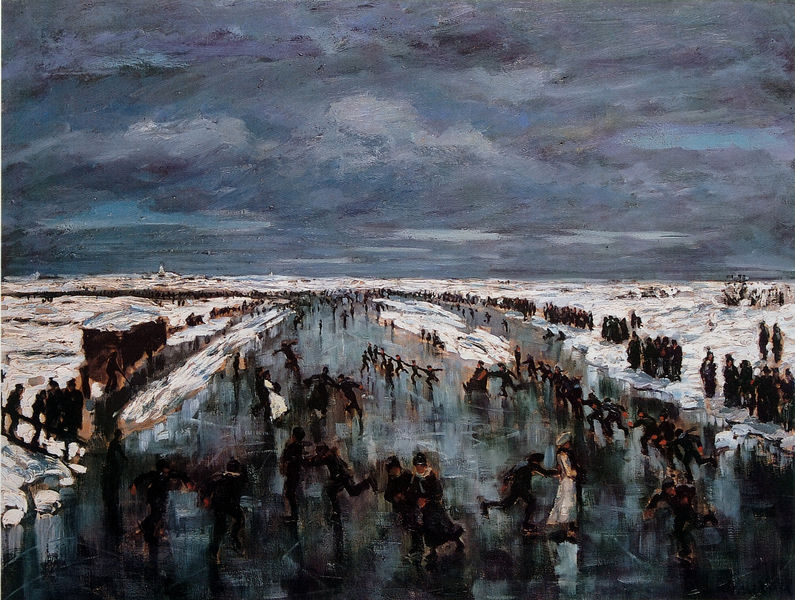
Titel: Eisläufer
Künstler: Walther Klemm
Standort: München
Institution: Galerie Bernd Dürr
Schlagwörter: blau, dunkel, himmel, wasser, weiß, wolken, fluss, frauen, landschaft, menschen, see, bewegung, damen, frau, kleid, männer, schwarz, straße, eis, haus, schnee, wolke, gesellschaft, herren, tanz, holland, horizont, kalt, weite, hütte, kanal, land, paar, kinder, pferde, laufen, winter, kutsche, figuren, häuschen, braut, ölfarbe, dynamik, gemenge, schlitten, schlittschuhlaufen, gefroren, schlittschuh, eislauf, eislaufen, eisläufer, gefrorener fluss, kinde, paarlauf, schlittschuhläufer, schnee winter, wplken